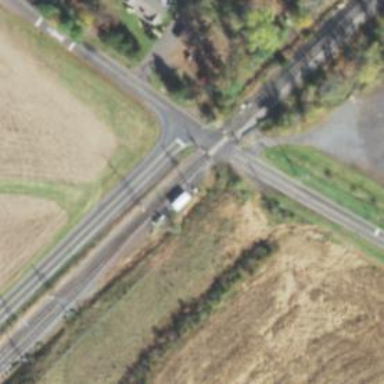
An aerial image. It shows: Junction on the railway.